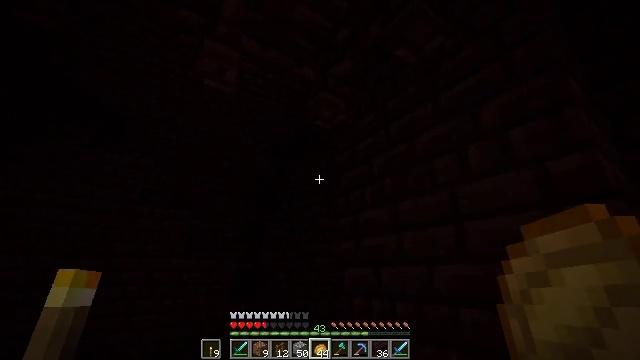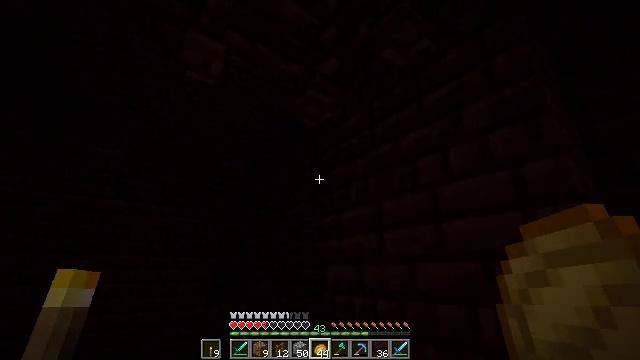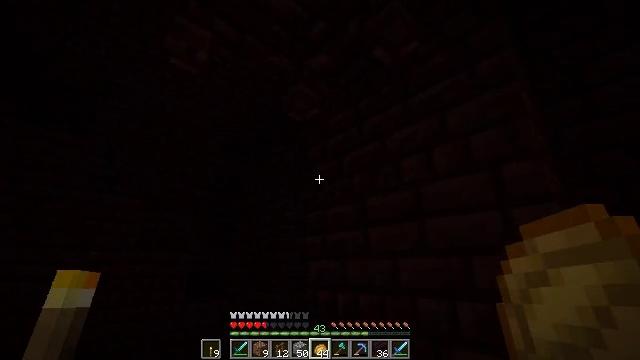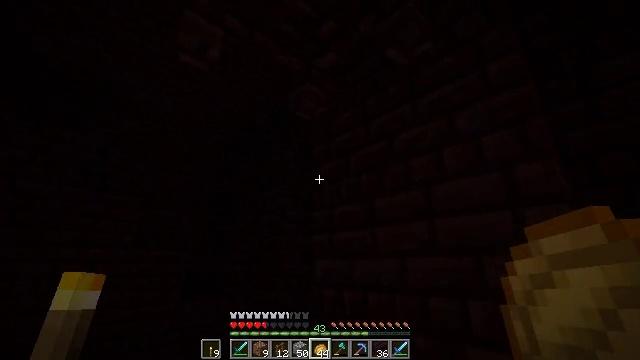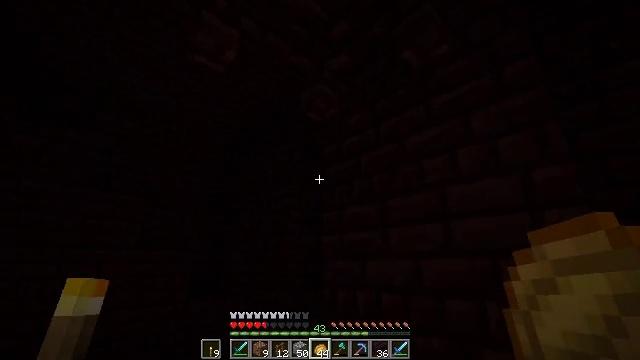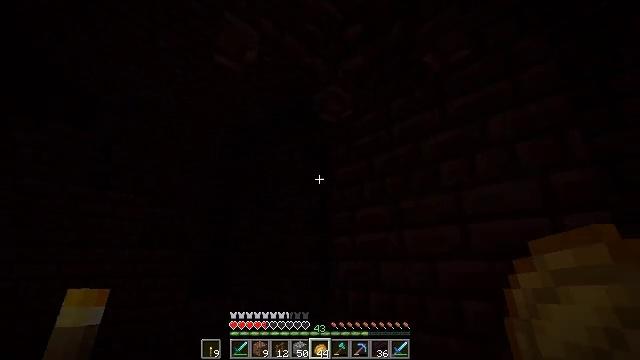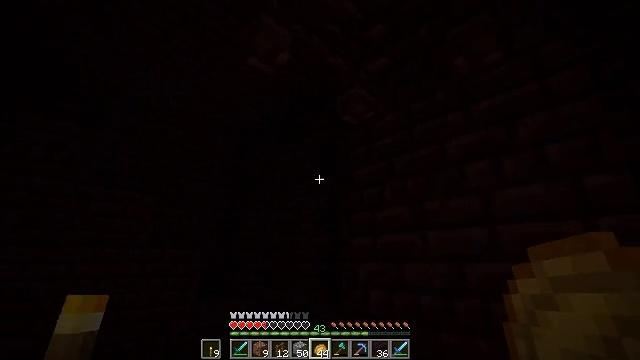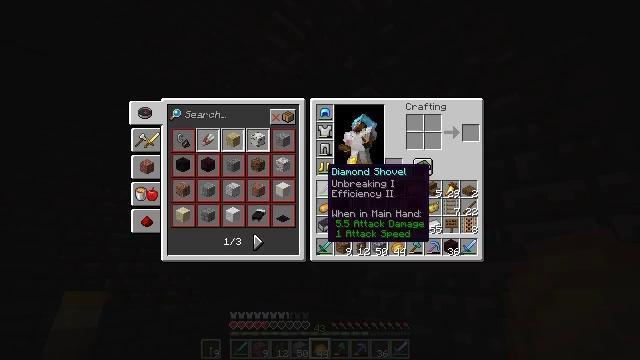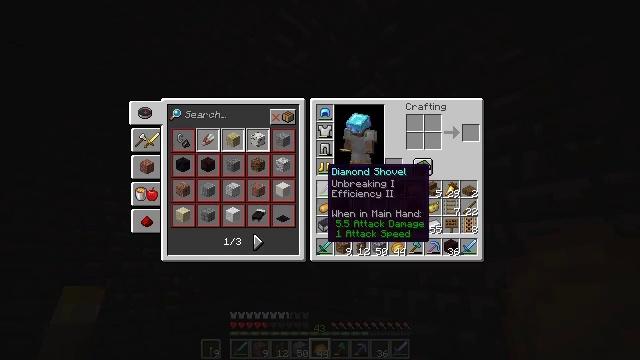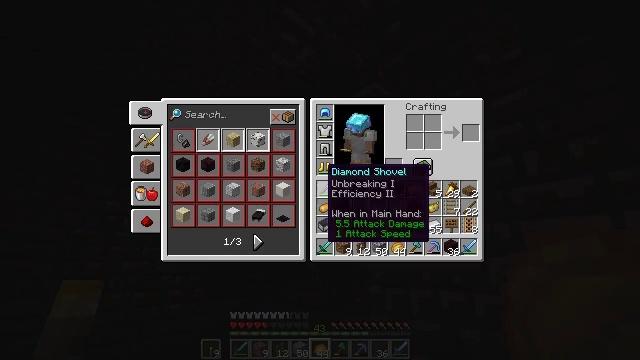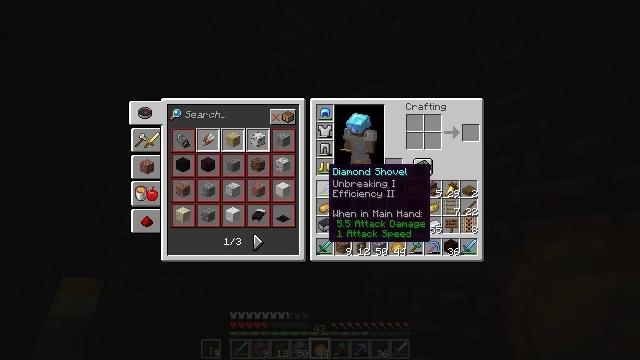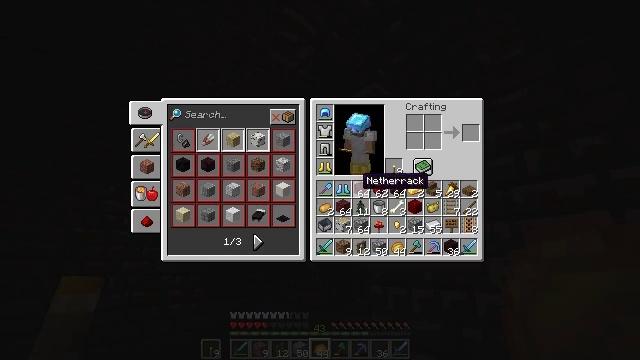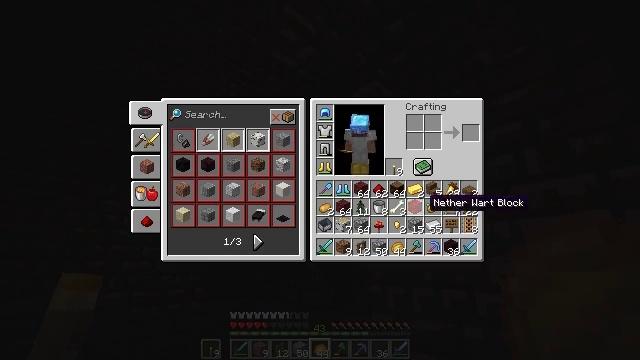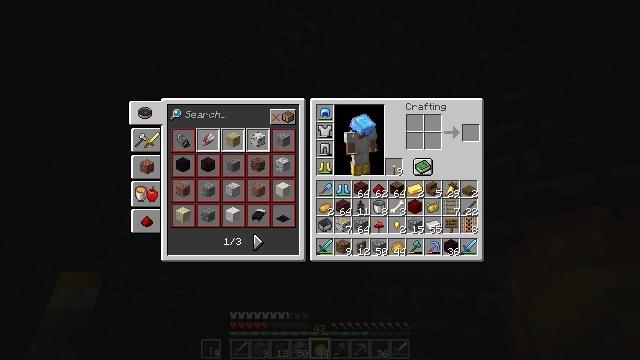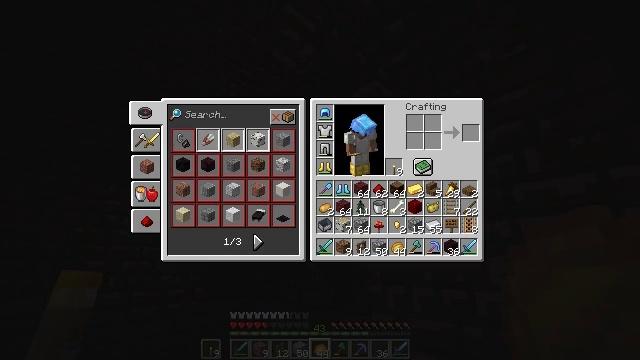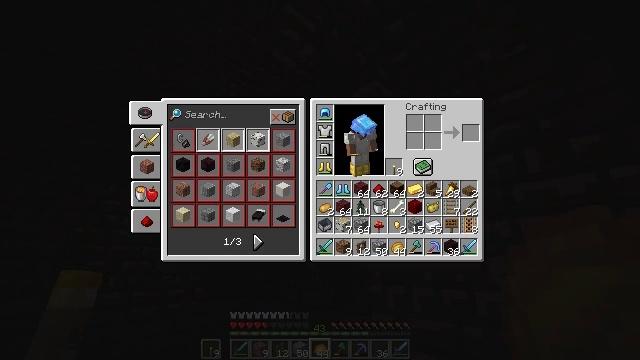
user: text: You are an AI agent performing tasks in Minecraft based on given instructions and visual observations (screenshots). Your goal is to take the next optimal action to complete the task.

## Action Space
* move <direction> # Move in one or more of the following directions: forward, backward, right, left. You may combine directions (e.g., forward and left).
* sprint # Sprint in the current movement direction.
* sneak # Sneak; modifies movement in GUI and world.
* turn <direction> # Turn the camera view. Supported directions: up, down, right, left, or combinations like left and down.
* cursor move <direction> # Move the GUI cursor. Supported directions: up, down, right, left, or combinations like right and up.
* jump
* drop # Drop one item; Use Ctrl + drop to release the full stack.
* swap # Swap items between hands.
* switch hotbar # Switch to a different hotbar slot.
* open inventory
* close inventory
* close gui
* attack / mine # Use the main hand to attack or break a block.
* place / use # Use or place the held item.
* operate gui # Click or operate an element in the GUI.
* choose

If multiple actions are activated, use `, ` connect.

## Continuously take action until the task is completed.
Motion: motion action
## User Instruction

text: Drop a poisonous potato.
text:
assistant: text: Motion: turn right
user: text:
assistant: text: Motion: move left, turn right
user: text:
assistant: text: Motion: move left, turn right
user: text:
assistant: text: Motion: move left
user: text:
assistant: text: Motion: move left, turn right
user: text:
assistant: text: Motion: no_op
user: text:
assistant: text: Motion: open inventory
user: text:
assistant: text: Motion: open inventory
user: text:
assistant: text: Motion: open inventory
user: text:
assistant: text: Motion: open inventory
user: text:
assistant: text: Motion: cursor move right and down
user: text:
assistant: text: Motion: cursor move right and down
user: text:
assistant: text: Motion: cursor move right and down
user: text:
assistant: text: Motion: cursor move right and down
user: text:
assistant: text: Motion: cursor move right
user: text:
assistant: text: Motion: no_op
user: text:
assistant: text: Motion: no_op
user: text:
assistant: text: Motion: no_op
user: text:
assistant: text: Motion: cursor move left
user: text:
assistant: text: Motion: cursor move left and up
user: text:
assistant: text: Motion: cursor move left and up
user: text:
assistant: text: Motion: cursor move up
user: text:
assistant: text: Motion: no_op
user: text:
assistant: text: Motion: no_op
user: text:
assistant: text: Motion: cursor move left
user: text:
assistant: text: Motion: cursor move left
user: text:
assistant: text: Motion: cursor move left
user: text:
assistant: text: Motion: no_op
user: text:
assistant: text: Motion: no_op
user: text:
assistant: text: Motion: no_op